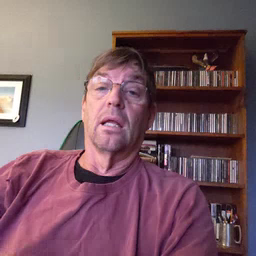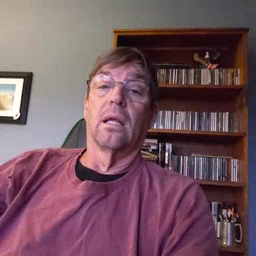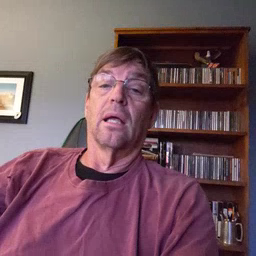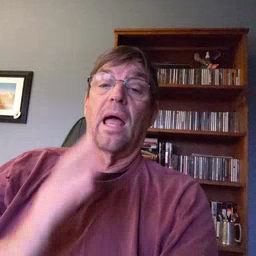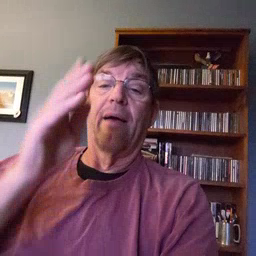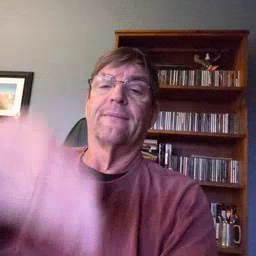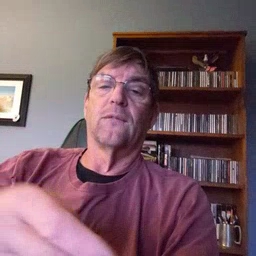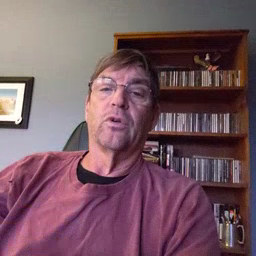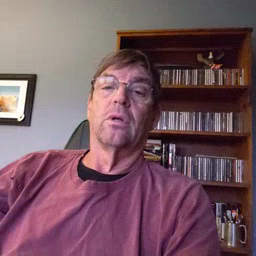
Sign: after